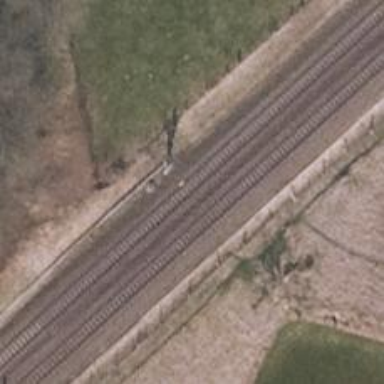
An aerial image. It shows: Railway signal.